Field crop: tomato
Growth stage: 1
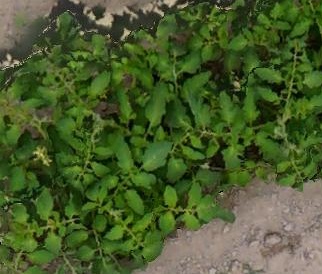
Species: tomato